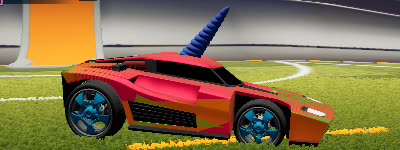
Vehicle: breakout